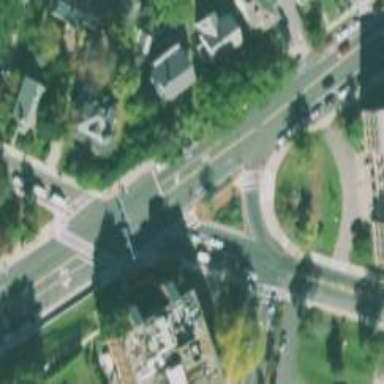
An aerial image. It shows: Traffic island located on footway.